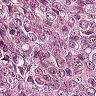
Metastatic tissue present: yes